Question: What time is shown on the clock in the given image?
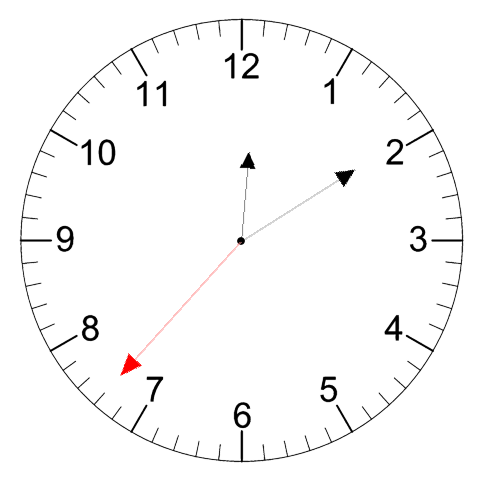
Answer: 12:09:37